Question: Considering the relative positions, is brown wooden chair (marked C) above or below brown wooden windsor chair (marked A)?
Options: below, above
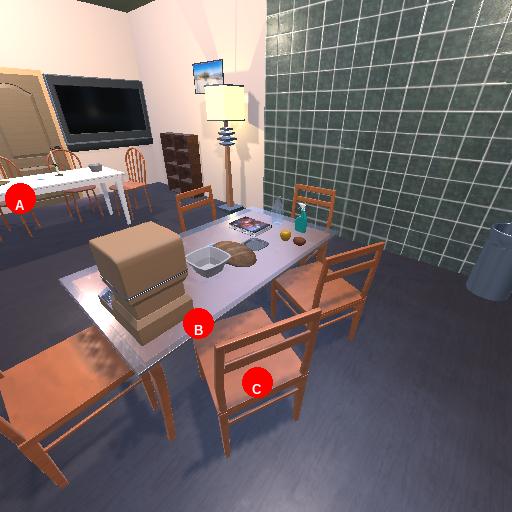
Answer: below